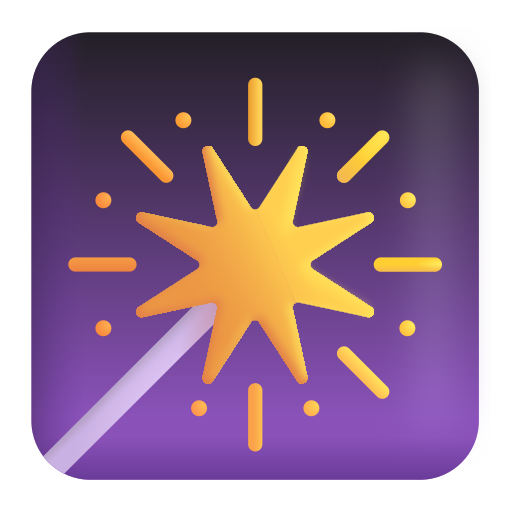
sparkler color